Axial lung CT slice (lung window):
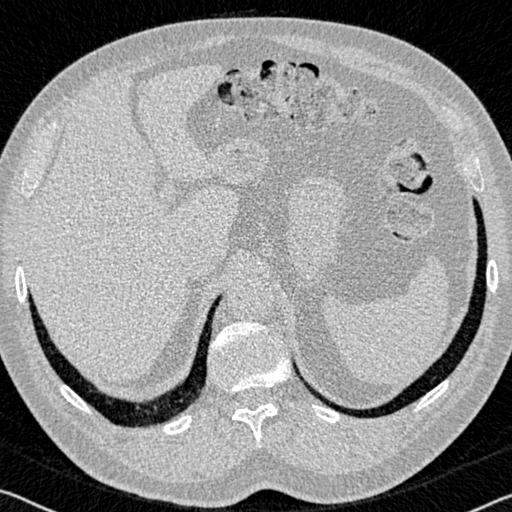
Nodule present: no